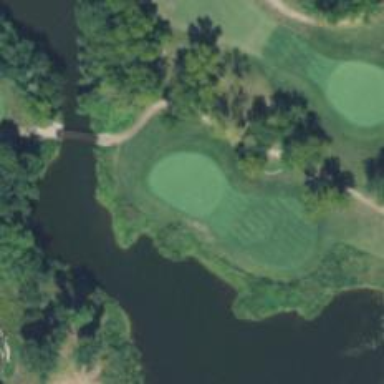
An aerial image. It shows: Golf hole.